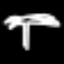
Label: palm tree